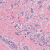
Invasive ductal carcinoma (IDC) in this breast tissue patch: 1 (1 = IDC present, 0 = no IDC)